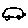
Label: car